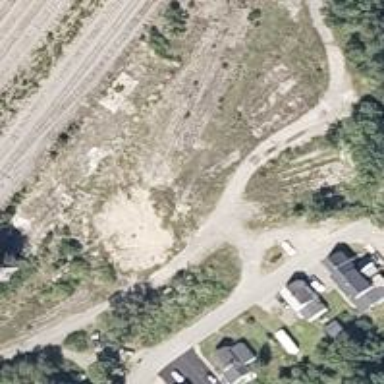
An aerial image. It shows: Unused railway yard.